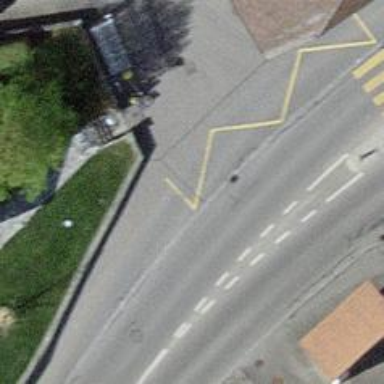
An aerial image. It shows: Bus stop with sheltered platform for public transport.